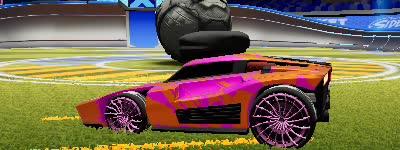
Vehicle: breakout